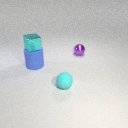
small purple metal sphere behind small cyan rubber sphere